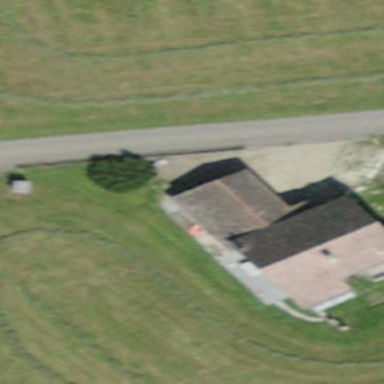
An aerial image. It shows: Simple house.